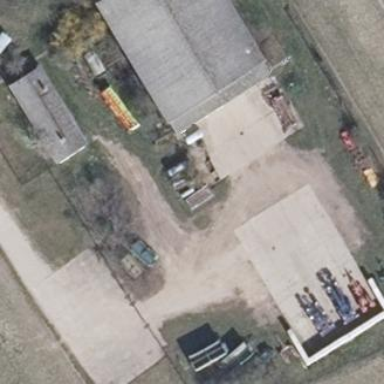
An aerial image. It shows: Farmyard area.